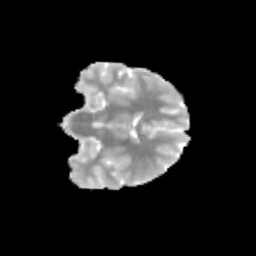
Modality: MD
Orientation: coronal
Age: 12
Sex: female
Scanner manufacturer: siemens
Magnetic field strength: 3 T
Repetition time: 3.8 s
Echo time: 0.07 s